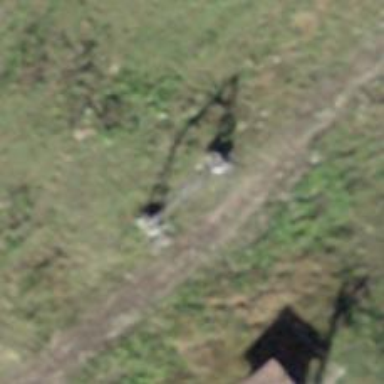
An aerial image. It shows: Pylon used for aerialway.